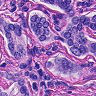
Metastatic tissue present: yes